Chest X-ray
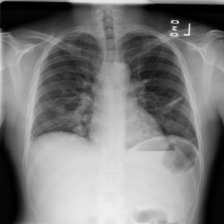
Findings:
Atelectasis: positive
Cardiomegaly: negative
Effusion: positive
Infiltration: negative
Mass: negative
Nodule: positive
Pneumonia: negative
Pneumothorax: negative
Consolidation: negative
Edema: negative
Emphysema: negative
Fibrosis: negative
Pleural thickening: positive
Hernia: negative